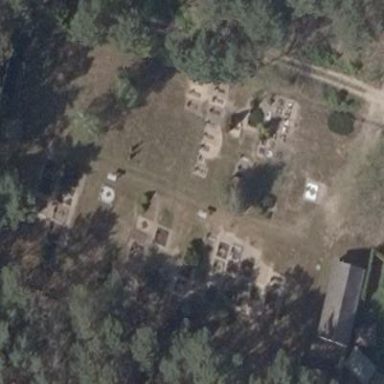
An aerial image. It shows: Cemetery.